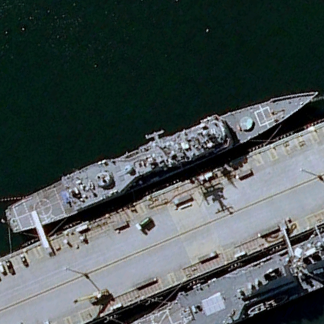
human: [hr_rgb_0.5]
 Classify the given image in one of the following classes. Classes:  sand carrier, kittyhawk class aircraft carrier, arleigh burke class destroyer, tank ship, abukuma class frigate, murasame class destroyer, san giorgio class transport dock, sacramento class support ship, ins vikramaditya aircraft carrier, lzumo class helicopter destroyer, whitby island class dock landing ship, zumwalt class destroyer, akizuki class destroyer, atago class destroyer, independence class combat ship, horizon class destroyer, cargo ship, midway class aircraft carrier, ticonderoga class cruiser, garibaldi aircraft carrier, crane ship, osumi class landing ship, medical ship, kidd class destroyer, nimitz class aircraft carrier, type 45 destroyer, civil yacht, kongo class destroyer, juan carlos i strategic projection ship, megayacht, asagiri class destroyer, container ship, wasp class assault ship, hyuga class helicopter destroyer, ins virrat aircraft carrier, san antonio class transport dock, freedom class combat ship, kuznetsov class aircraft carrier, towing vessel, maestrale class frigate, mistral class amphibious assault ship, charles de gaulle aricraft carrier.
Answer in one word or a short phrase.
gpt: Ticonderoga class cruiser